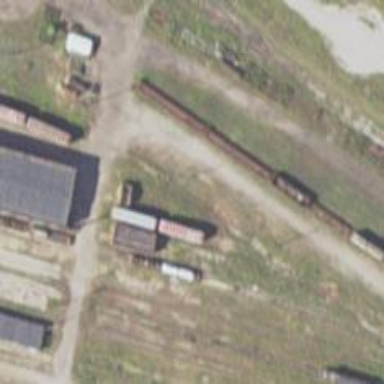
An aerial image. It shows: Railway spur service.